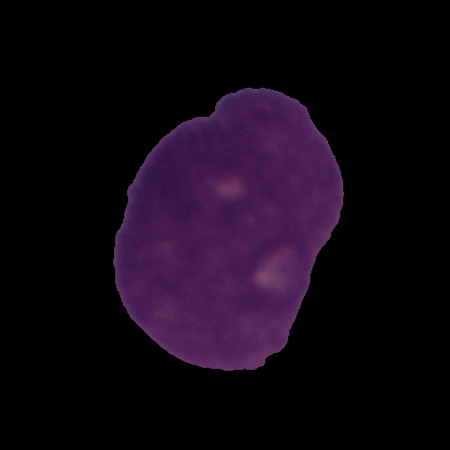
Label: cancer